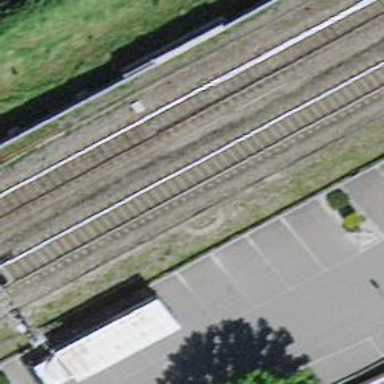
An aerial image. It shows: Single railway track with electrified contact line.